Aerial crown-view tile of a tropical tree (Barro Colorado Island, Panama), acquired 20240918:
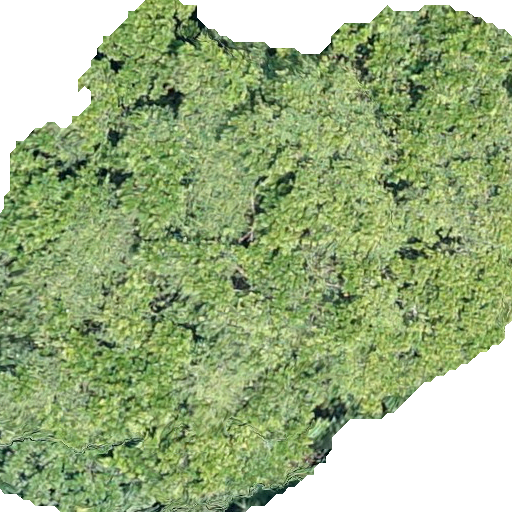
Species: Anacardium excelsum
GBIF accepted scientific name: Anacardium excelsum
Crown area: 358.307 m²